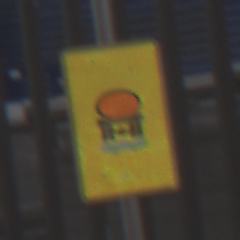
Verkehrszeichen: FahrzeugeMitWassergefaehrdenderLadungOhnePfeilsymbol
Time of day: MorningAfternoon
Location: Outdoor (Urban)
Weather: Overcast
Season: NotSpecified
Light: Natural